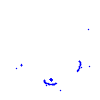
Particle: proton